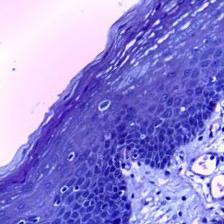
Diagnosis: Normal